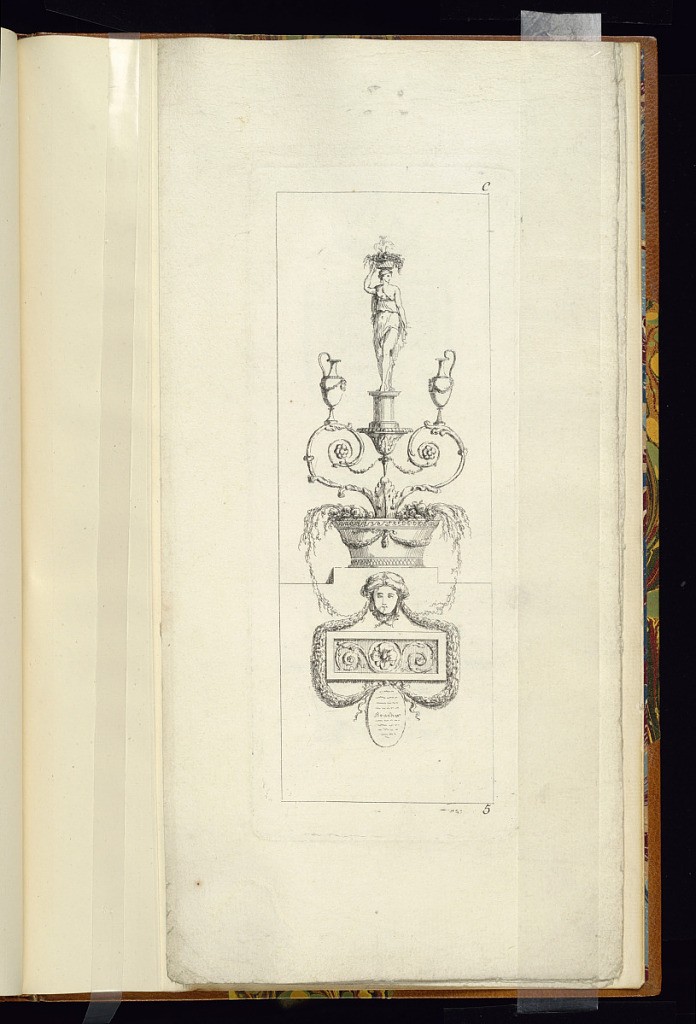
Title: Arabesque Design
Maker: Juste-François Boucher, French, 1736 – 1782
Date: ca. 1775
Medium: Etching on cream laid paper
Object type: Print
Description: Arabesque design with a standing, draped female figure, scrolls, vases, a basket, garlands, a mascaron, an oval medallion with faux script, and a panel with a rosette and scrolls.